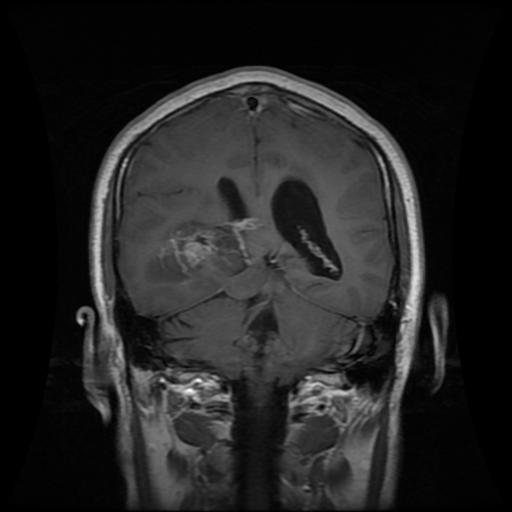
Label: glioma